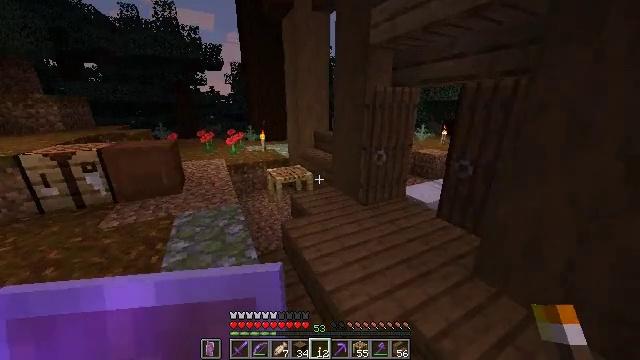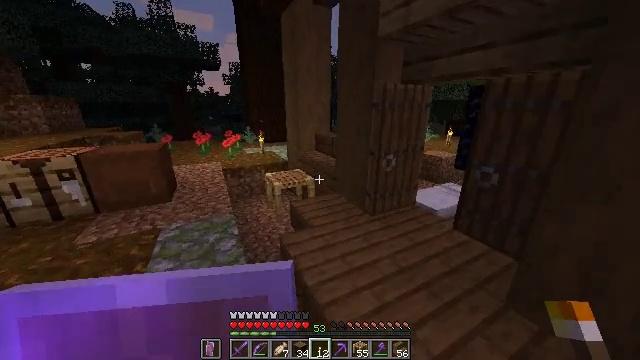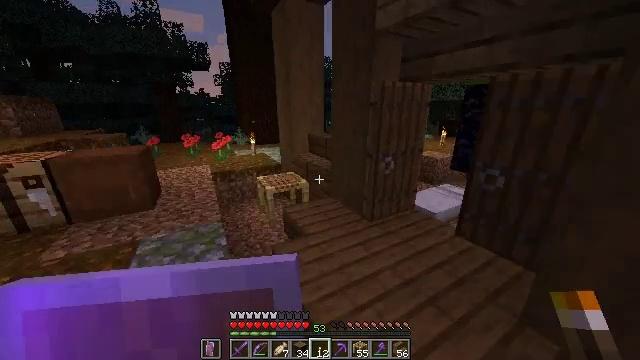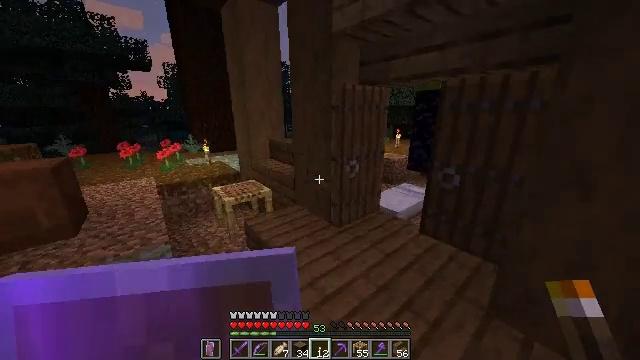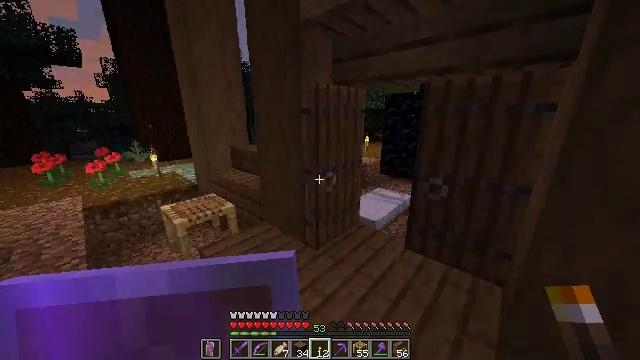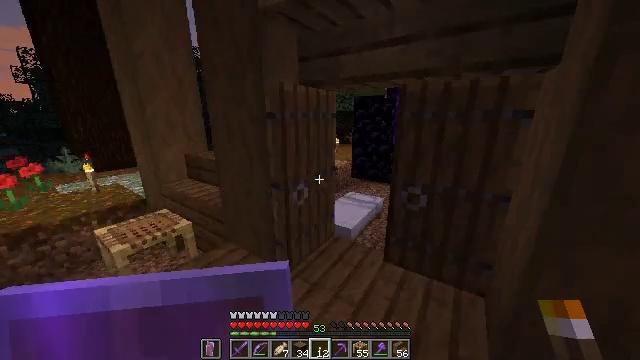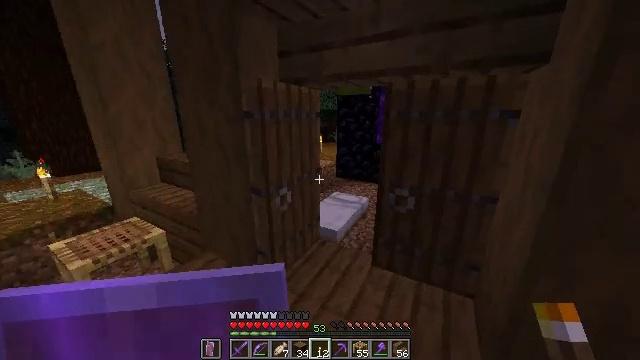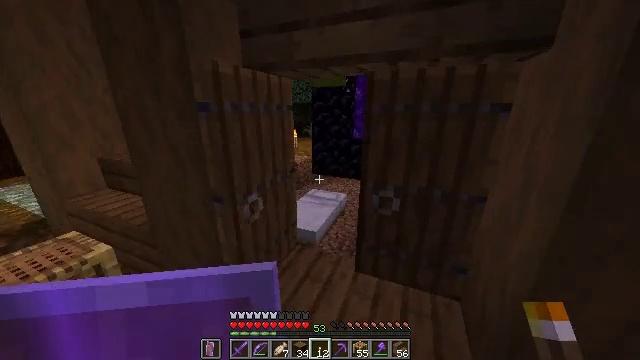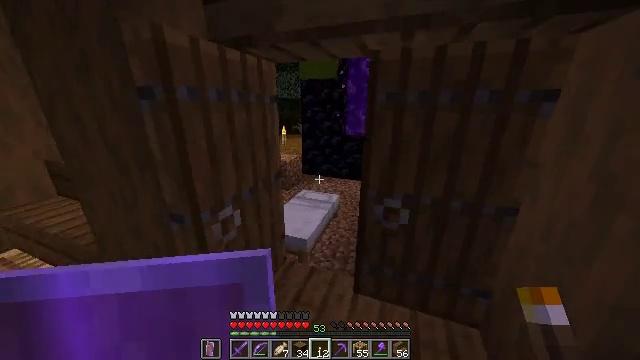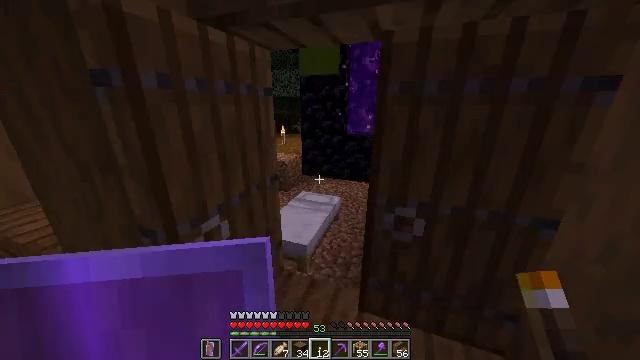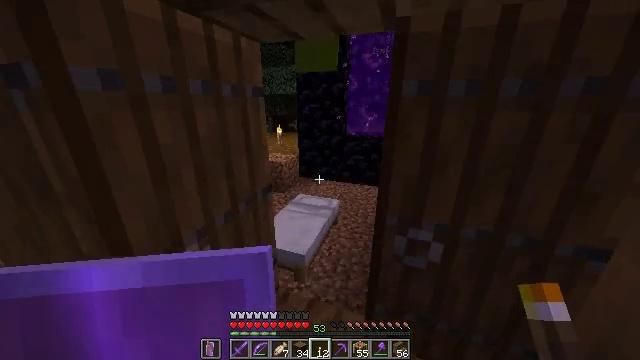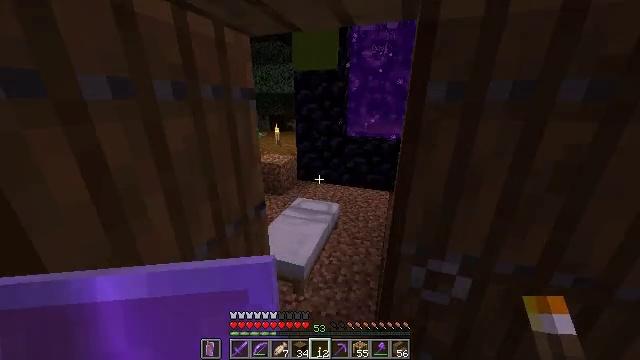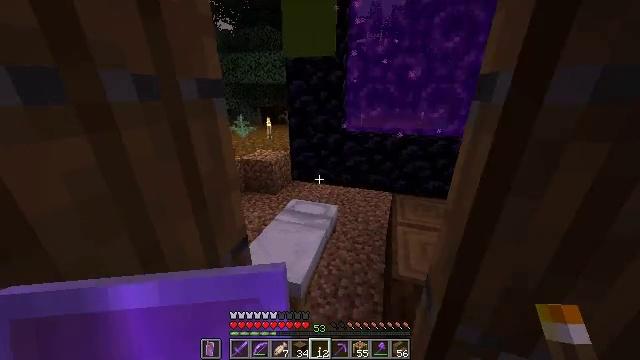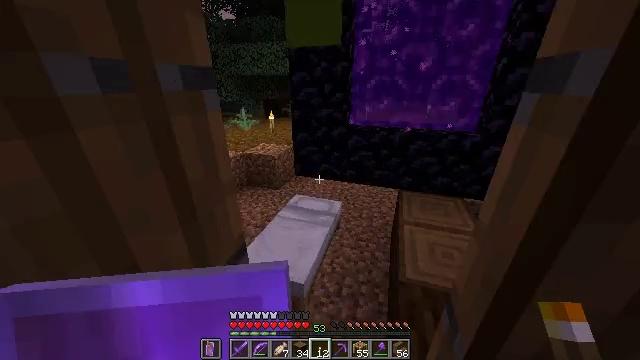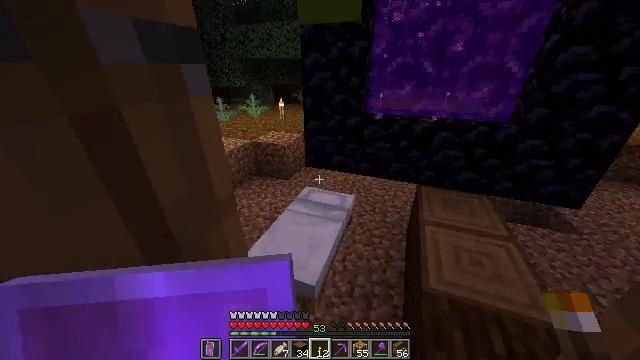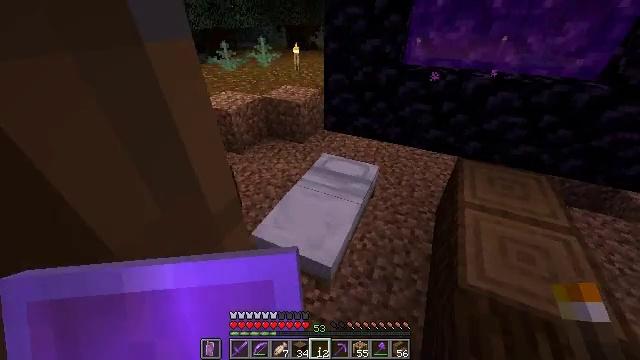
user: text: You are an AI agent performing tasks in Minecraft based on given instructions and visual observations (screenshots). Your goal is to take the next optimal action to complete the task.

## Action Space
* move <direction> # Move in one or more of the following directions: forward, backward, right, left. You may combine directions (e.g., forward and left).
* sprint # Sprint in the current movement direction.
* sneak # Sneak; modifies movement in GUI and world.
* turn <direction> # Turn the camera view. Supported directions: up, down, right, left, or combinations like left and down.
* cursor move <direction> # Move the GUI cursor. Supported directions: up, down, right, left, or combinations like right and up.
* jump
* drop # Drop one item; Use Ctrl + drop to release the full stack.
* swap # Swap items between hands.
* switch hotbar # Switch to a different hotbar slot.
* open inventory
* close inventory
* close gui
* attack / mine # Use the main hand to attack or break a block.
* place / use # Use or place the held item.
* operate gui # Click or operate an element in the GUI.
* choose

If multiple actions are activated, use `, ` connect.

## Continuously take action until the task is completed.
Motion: motion action
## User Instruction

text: Harvest the dark oak stairs for reuse.
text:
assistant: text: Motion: move forward, sprint
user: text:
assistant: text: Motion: move forward, sprint, turn right
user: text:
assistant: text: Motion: move forward, sprint, turn right and up
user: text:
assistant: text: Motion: move forward, sprint, turn right
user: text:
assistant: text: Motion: move forward, sprint, turn right
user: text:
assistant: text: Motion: move forward, sprint, turn right
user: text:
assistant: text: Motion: move forward, sprint, turn right and down
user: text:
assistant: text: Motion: move forward, sprint, turn right and down
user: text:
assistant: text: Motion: move forward, sprint
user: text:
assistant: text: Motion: move forward, sprint
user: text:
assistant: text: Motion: move forward, sprint
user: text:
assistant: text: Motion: move forward, sprint, turn right and down
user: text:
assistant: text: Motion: move forward, sprint, turn down
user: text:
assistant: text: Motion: move forward, sprint, turn left and down
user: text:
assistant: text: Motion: move forward, sprint, turn left and down
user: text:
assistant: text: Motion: move forward, sprint, turn left and down
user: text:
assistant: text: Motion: turn right and down
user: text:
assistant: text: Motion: no_op
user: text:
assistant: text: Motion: use / place
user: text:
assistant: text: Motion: use / place
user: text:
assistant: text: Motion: use / place
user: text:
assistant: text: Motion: use / place
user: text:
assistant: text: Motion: no_op
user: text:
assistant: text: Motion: no_op
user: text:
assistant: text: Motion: no_op
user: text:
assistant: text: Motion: no_op
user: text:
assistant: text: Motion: no_op
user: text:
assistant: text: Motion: no_op
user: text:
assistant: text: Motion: no_op
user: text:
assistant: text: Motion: no_op